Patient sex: M
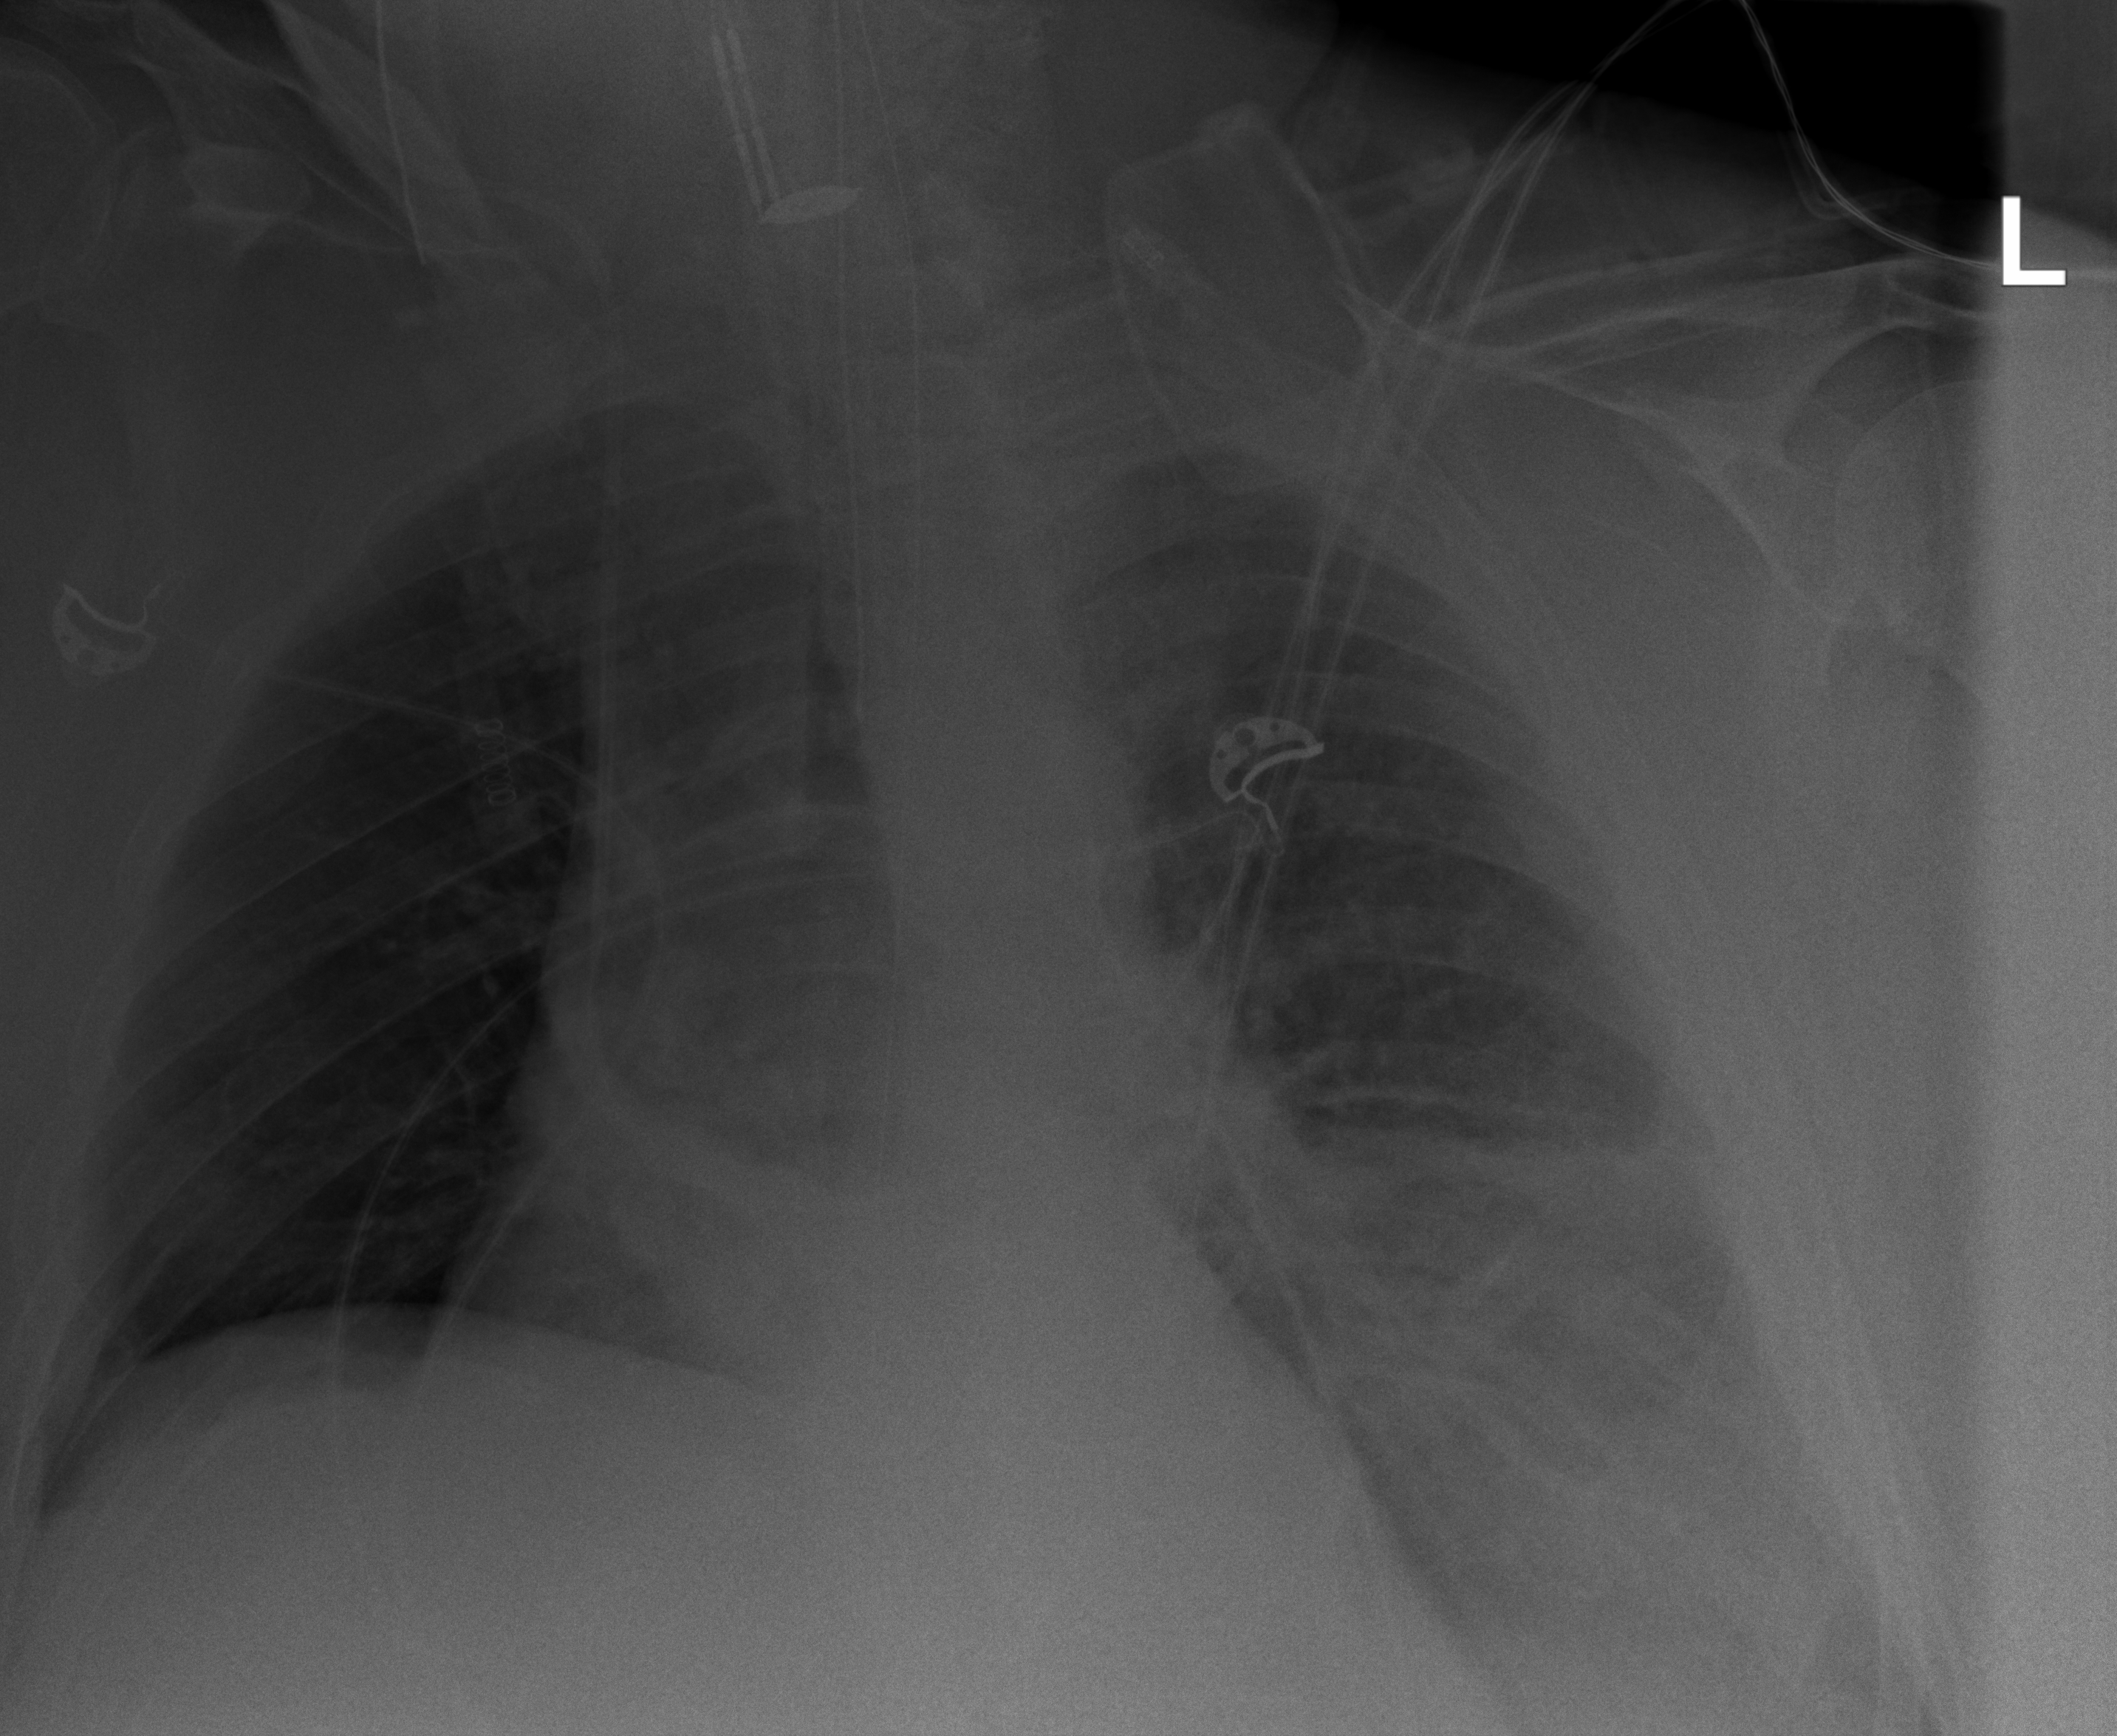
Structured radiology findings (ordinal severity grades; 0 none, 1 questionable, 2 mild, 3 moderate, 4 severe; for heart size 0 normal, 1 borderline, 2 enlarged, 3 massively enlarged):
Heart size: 2
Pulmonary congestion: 2
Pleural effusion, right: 0
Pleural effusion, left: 3
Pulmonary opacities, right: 0
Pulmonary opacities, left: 3
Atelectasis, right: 2
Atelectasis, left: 3